八年级 · 解析几何
如图, 在平面直角坐标系中, 矩形 $A B C D$ 的边分别平行于坐标轴, 原点 $O$ 恰好为矩形对角线的交点, 反比例函数 $y=\frac{k}{x}$ 的图象与矩形 $A B C D$ 的边交于点 $M 、 N 、 P 、 Q$, 记矩形 $A B C D$ 的面积为 $S_{1}$,四边形 $M N P Q$ 的面积为 $S_{2}$, 若 $S_{1}=3 S_{2}$, 则 $M N: M Q$ 的值为 \$ \qquad \$

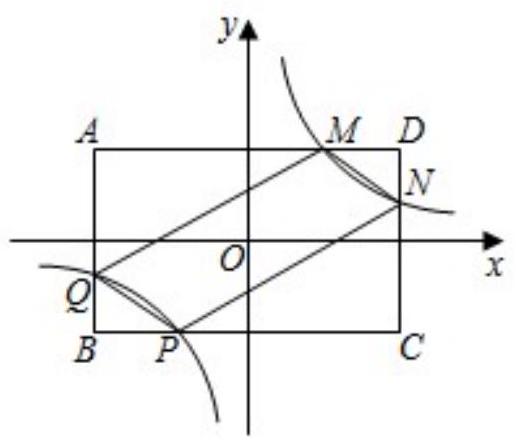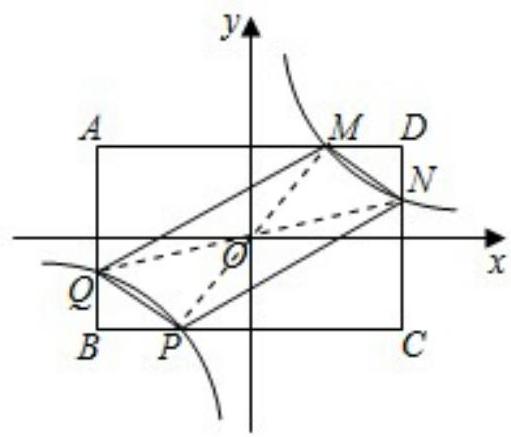
答案: $2-\sqrt{3}$
解析: 如图, 由题意, 矩形 $A B C D$ 关于点 $O$ 成中心对称, 反比例函数关于点 $O$ 成中心对称，

$\therefore$ 四边形 $N M P Q$ 是平行四边形, 对角线 $M P, N Q$ 经过点 $O$,

设 $D(a, b)$, 则 $M\left(\frac{k}{b}, b\right), N\left(a, \frac{k}{a}\right), Q\left(-a,-\frac{k}{a}\right)$

$\because S_{1}=3 S_{2}$

$\therefore a b=3\left[a b-\frac{k}{2}-\frac{k}{2}-\frac{1}{2} \cdot\left(a-\frac{k}{b}\right)\left(b-\frac{k}{a}\right)\right]$

整理得 $a^{2} b^{2}=3 k^{2}$,
$\because a b>0, k>0$,

$\therefore a b=\sqrt{3} k$

$\therefore \frac{k}{a}=\frac{\sqrt{3}}{3} b, \frac{k}{b}=\frac{\sqrt{3}}{3} a$,

$\because M N=\sqrt{\left(\frac{k}{b}-a\right)^{2}+\left(b-\frac{k}{a}\right)^{2}}=\sqrt{\left(\frac{\sqrt{3}}{3} a-a\right)^{2}+\left(b-\frac{\sqrt{3}}{3} b\right)^{2}}=\sqrt{\frac{4-2 \sqrt{3}}{3}} \cdot \sqrt{a^{2}+b^{2}}$,

$M Q=\sqrt{\left(\frac{k}{b}+a\right)^{2}+\left(b+\frac{k}{a}\right)^{2}}=\sqrt{\left(\frac{\sqrt{3}}{3} a+a\right)^{2}+\left(b+\frac{\sqrt{3}}{3} b\right)^{2}}=\sqrt{\frac{4+2 \sqrt{3}}{3}} \cdot \sqrt{a^{2}+b^{2}}$,

$\therefore \frac{M N}{M Q}=\frac{\sqrt{\frac{4-2 \sqrt{3}}{3}}}{\sqrt{\frac{4+2 \sqrt{3}}{3}}}=\frac{\sqrt{3}-1}{\sqrt{3}+1}=2-\sqrt{3}$.

故答案为 $2-\sqrt{3}$